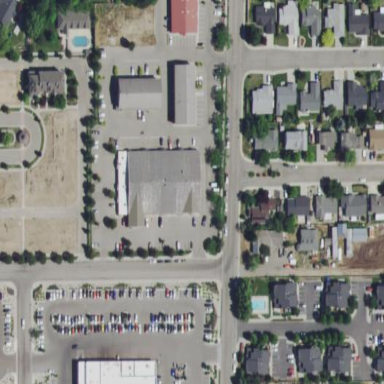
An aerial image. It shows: Retail area.